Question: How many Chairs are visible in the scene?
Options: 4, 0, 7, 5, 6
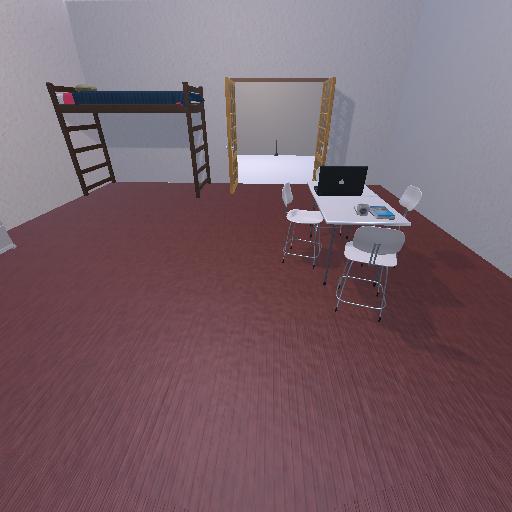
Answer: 4